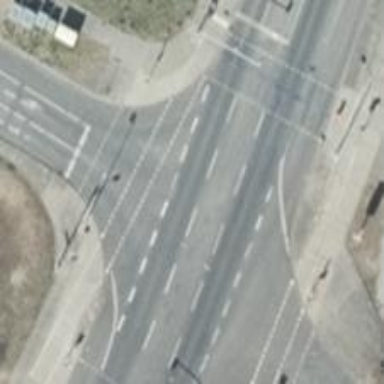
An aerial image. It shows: Road with traffic signals at crossing.